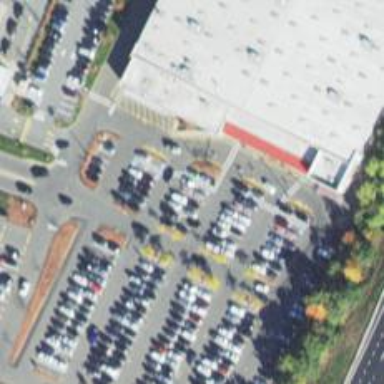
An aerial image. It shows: Trolley bay.